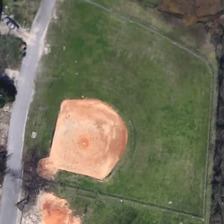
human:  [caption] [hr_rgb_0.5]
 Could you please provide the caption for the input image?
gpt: a baseball field is surrounded by green trees near a road .

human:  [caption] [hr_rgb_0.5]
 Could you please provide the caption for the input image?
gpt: a baseball field is surrounded by green trees near a road .

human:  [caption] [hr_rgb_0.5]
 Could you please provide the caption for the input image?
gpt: a baseball field is surrounded by green trees near a road .

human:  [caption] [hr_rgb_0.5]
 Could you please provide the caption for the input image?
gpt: a baseball field is surrounded by green trees near a road .

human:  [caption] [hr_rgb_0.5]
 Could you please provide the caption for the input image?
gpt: a baseball field is surrounded by green trees near a road .